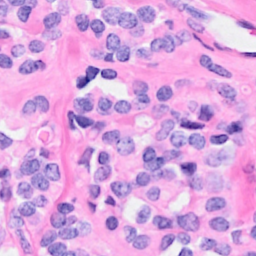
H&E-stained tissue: Breast